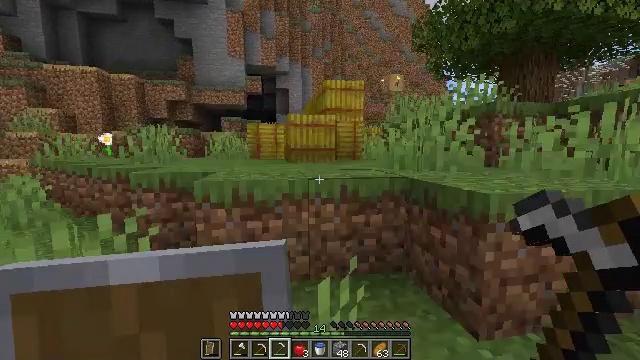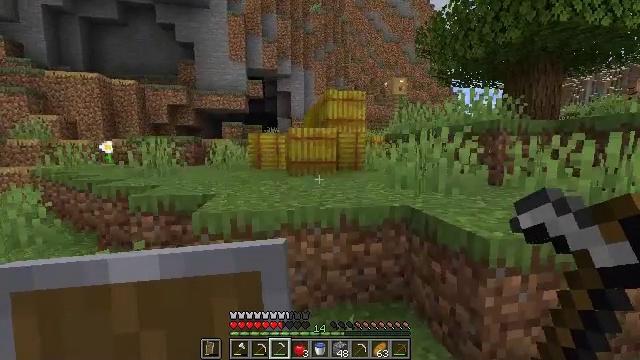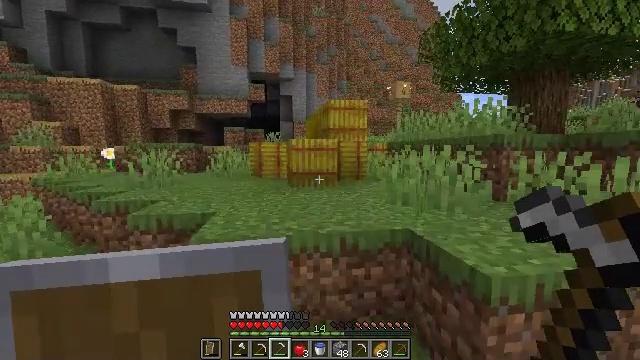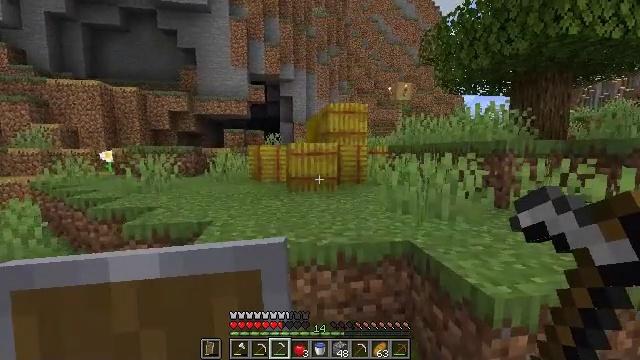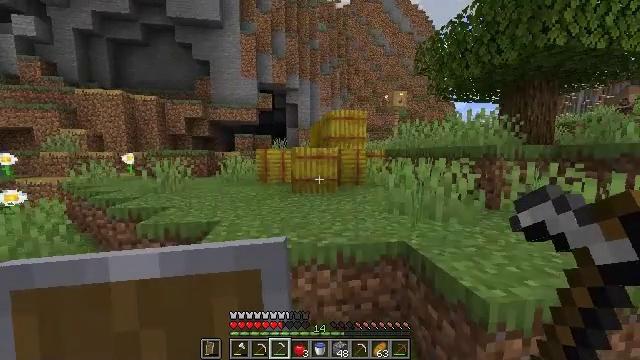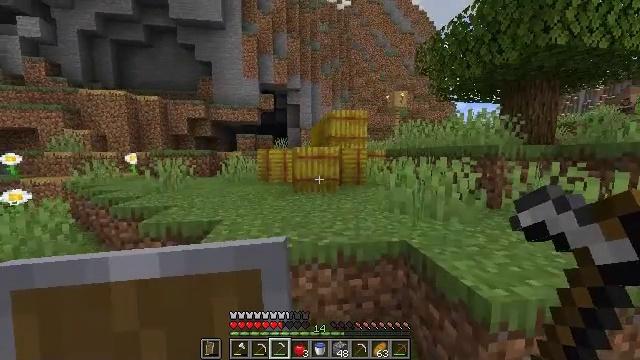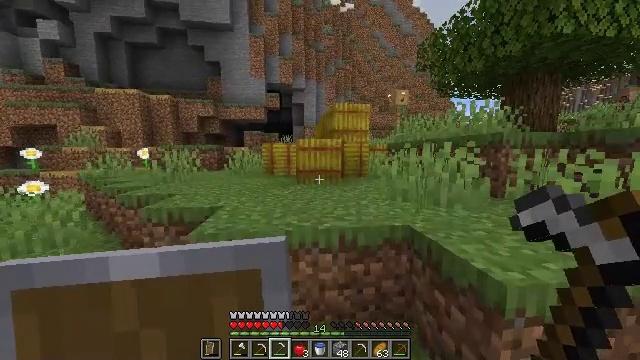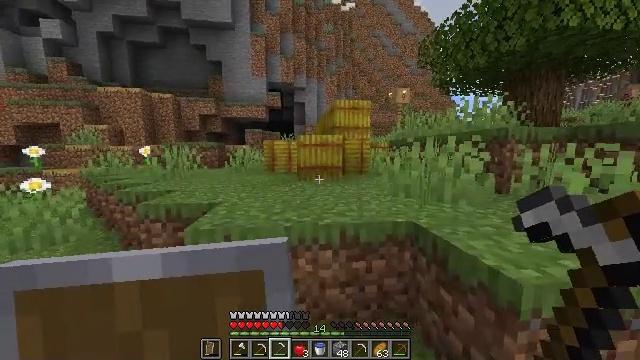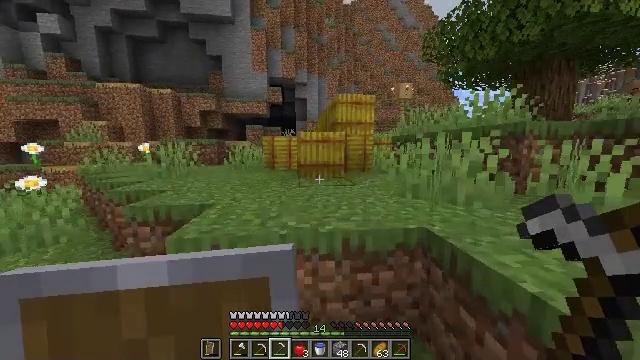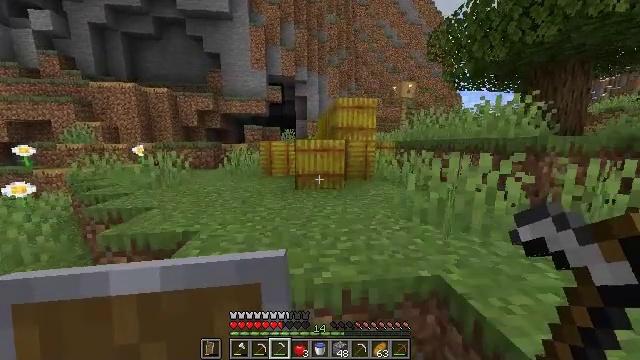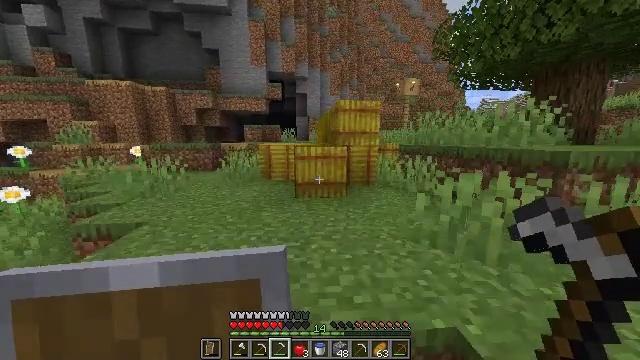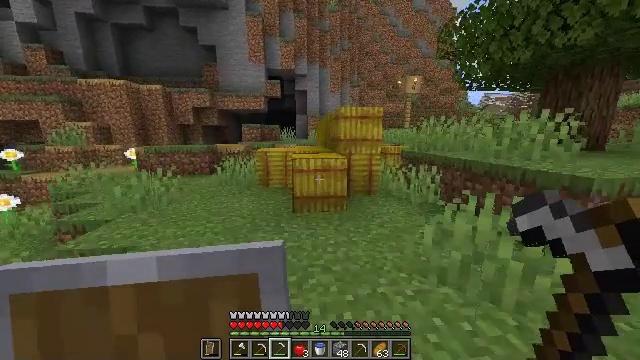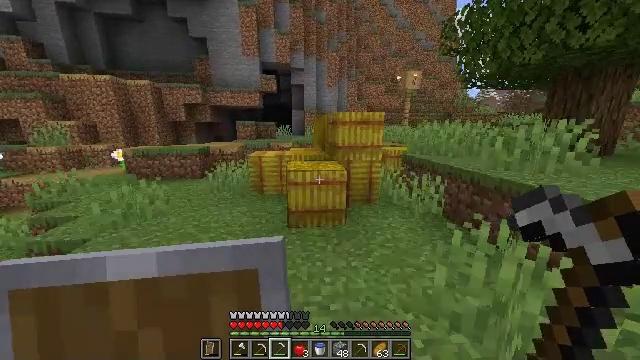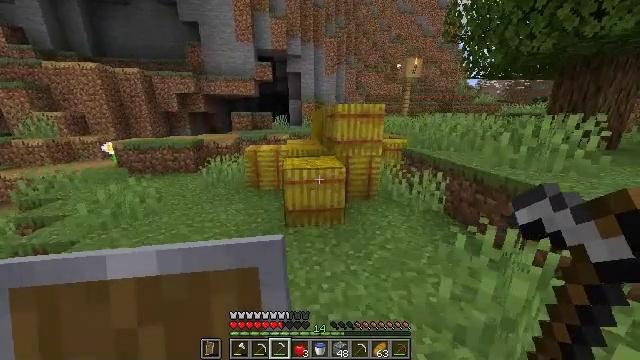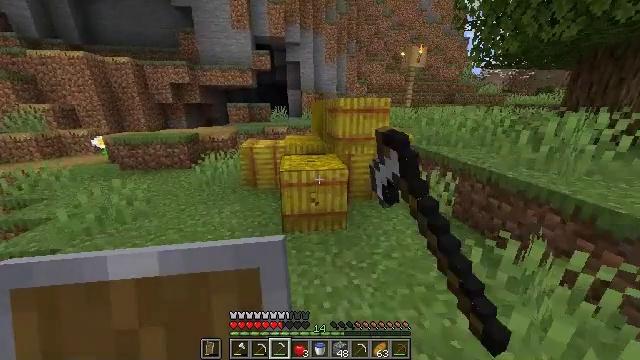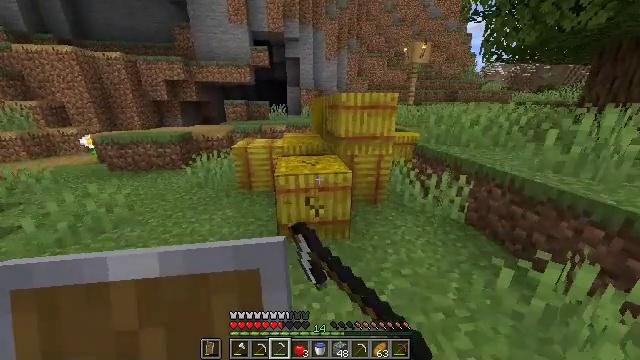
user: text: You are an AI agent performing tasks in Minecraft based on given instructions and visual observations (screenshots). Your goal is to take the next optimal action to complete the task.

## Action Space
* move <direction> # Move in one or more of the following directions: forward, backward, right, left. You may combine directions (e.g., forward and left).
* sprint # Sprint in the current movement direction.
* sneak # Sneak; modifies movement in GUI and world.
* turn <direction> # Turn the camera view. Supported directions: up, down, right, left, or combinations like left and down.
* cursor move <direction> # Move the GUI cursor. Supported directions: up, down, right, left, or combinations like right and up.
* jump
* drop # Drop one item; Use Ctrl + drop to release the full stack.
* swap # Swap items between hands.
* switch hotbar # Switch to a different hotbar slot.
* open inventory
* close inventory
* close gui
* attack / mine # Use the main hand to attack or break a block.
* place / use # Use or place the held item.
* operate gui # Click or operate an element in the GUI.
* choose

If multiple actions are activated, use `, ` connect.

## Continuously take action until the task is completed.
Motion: motion action
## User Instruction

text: Break the hay block to collect it.
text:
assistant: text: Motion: move forward, sprint, jump
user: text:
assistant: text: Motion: move forward, sprint, jump
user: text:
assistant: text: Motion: move forward, sprint, jump
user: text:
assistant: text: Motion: move forward, sprint, jump
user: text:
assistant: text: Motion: move forward, sprint, jump
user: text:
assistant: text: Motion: move forward, sprint, turn left, jump
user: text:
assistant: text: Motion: move forward, sprint, jump
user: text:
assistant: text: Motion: move forward, sprint, jump
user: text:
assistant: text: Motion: move forward, sprint, jump
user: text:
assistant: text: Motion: move forward, sprint, turn down, jump
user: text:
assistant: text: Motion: move forward, sprint, turn down, jump
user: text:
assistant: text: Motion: move forward, sprint, turn down, jump
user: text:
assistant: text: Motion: move forward, sprint, turn down, attack / mine, jump
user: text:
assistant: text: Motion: move forward, sprint, turn down, attack / mine
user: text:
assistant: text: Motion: move forward, sprint, attack / mine
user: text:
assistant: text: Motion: move forward, sprint, attack / mine
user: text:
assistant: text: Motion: move forward, attack / mine
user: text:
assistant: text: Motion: move forward, attack / mine
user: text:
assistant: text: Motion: attack / mine
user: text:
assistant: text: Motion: attack / mine
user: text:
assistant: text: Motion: attack / mine
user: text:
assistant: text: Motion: attack / mine
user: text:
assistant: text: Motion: attack / mine
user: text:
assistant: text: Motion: move forward, turn left, attack / mine
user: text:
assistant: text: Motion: move forward, turn left and up, attack / mine
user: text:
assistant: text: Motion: move forward, attack / mine
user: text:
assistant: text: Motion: move forward, attack / mine
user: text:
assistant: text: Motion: attack / mine
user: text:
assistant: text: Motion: attack / mine
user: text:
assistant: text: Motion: attack / mine